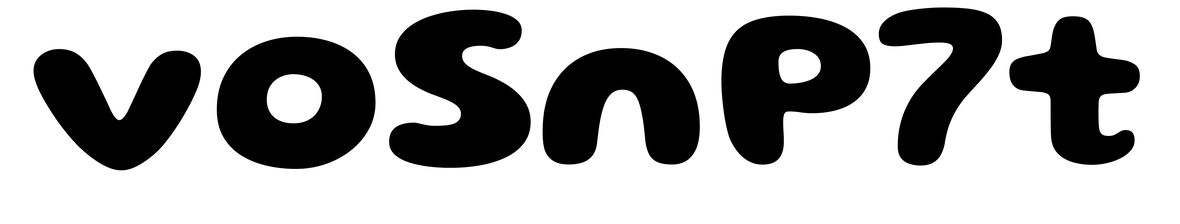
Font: Gluten_Bold